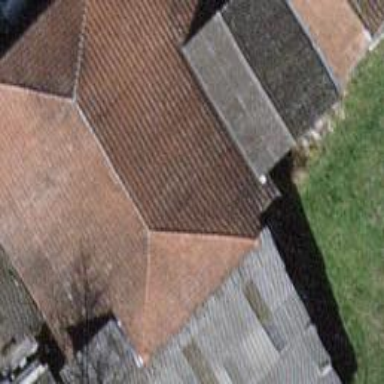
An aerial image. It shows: Building with gabled roof oriented across its structure.